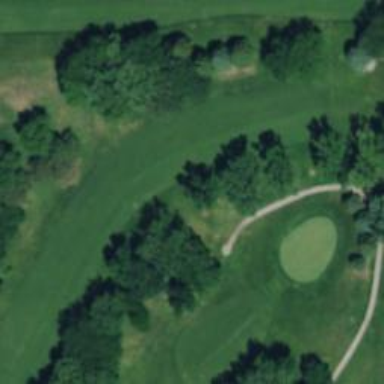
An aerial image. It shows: View of golf hole.